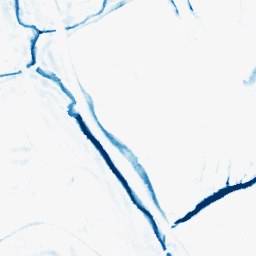
Category: morphological
Decomposition family: morphological_square
Decomposition parameters: operation: closing
size: 10
Upsampling method: edge_directed
Upsampling parameters: scale: 4
Upsampling scale: 4